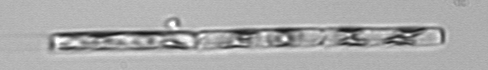
Label: Guinardia_delicatula